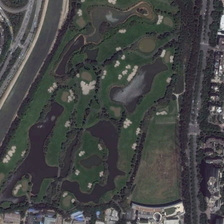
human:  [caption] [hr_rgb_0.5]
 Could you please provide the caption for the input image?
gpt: the resident areas besides the dark green trees .

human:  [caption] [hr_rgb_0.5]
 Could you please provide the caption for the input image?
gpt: the lake is surrounded by many thick trees .

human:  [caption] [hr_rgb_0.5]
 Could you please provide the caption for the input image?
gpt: a park with many green trees and several ponds is between a river and some buildings .

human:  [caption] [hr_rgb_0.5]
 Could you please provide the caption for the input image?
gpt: a park with many green trees and several ponds is between a river and some buildings .

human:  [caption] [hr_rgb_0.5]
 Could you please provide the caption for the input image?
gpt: the lake is surrounded by many thick trees .